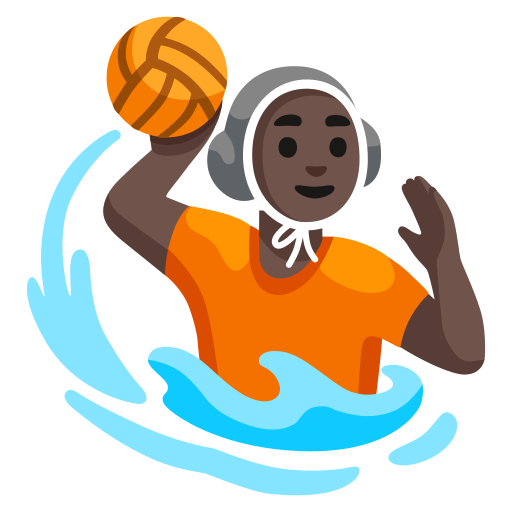
Emoji: 🤽🏿